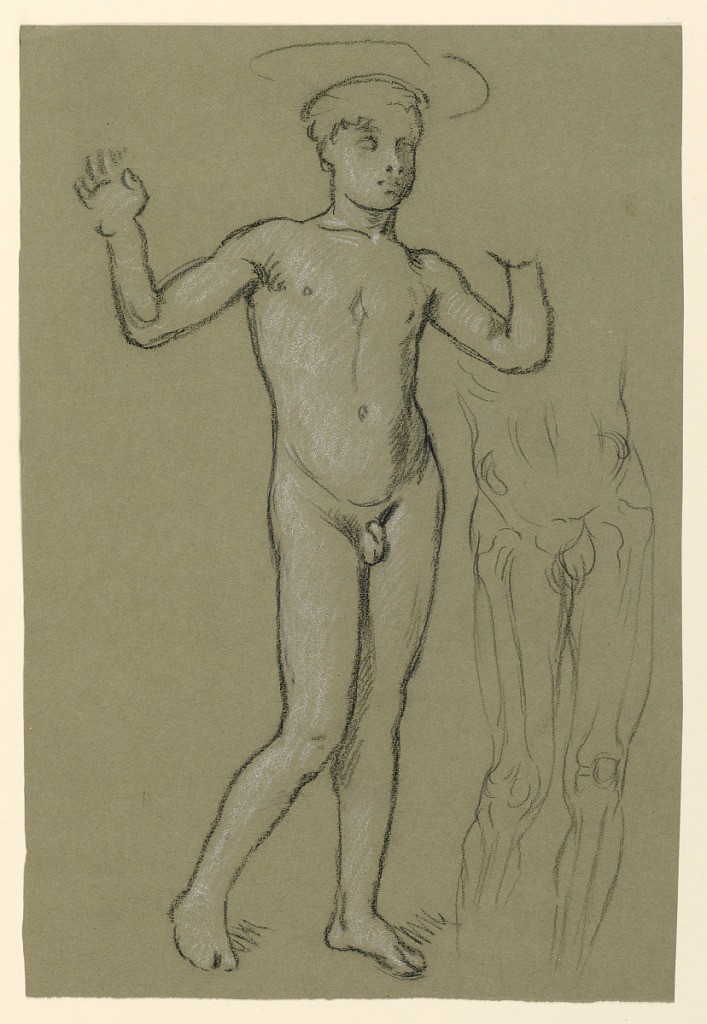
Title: figure study for a fountain design
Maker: Elihu Vedder, American, 1836 – 1923
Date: ca. 1890
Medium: black crayon, white chalk, on buff paper
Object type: Drawing
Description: Vertical rectangle. The nude figure of a boy, standing, turned toward the right. The arms are uplifted. The boy's left hand incompletely indicated. Suggestion of basin on boy's head. Anatomical drawing of figure, right.